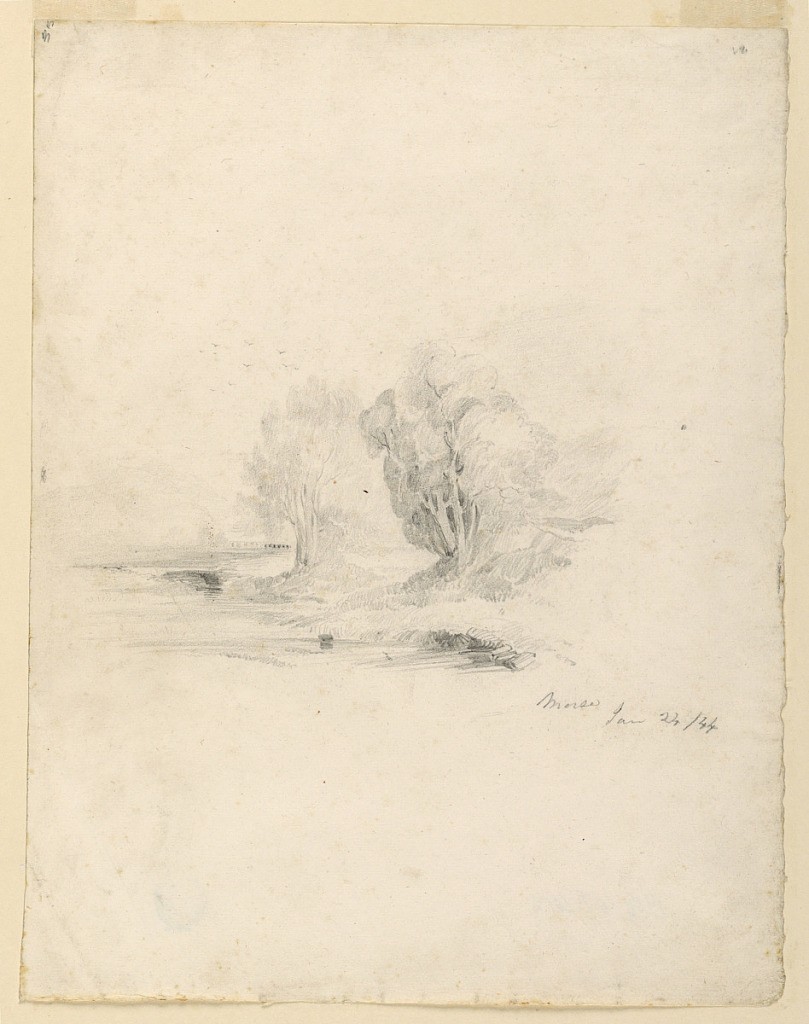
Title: Brook and Trees
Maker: Samuel Finley Breese Morse, American 1791-1872
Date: January 24, 1844
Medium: Graphite on paper
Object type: Drawing
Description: Sketch of a brook with trees and a meadow in the background.